Question: In getting used to Sockets using Client server communication here is my code.
'''
//server partl
try
{
IPAddress ipAd = IPAddress.Parse("127.0.0.1"); //use local m/c IP address, and use the same in the client
/* Initializes the Listener */
TcpListener myList = new TcpListener(ipAd, 8020);
/* Start Listeneting at the specified port */
myList.Start();
Socket s = myList.AcceptSocket();
Console.WriteLine("Connection accepted from " + s.RemoteEndPoint);
byte[] b = new byte[100];
int k = s.Receive(b);
//Console.WriteLine("Recieved...");
//Writes to label1
for (int i = 0; i < k; i++)
label1.Text = b[i].ToString();
//ASCII endoing to use ACK.
ASCIIEncoding asen = new ASCIIEncoding();
s.Send(asen.GetBytes("The string was recieved by the server."));
Console.WriteLine("
Sent Acknowledgement");
/* clean up */
s.Close();
myList.Stop();
}
catch (Exception ex)
{
Console.WriteLine("Error..... " + ex.StackTrace);
}
//Client part
try
{
TcpClient tcpclnt = new TcpClient();
Console.WriteLine("Connecting.....");
tcpclnt.Connect("127.0.0.1", 8020); // use the ipaddress as in the server program
Console.WriteLine("Connected");
Console.Write("Enter the string to be transmitted : ");
//gets the text from textbox
String str = textBox1.Text;
Stream stm = tcpclnt.GetStream();
ASCIIEncoding asen = new ASCIIEncoding();
byte[] ba = asen.GetBytes(str);
Console.WriteLine("Transmitting.....");
stm.Write(ba, 0, ba.Length);
byte[] bb = new byte[100];
int k = stm.Read(bb, 0, 100);
for (int i = 0; i < k; i++)
Console.Write(Convert.ToChar(bb[i]));
tcpclnt.Close();
}
catch (Exception ex)
{
Console.WriteLine("Error..... " + ex.StackTrace);
}
}
'''
I am using a form to communicate on local host and writing a one .cs file and want to show the text(from textbox) from Client-labelled portion to the label on server-labelled portion.
Any idea why its not showing output?. New to sockets !!!

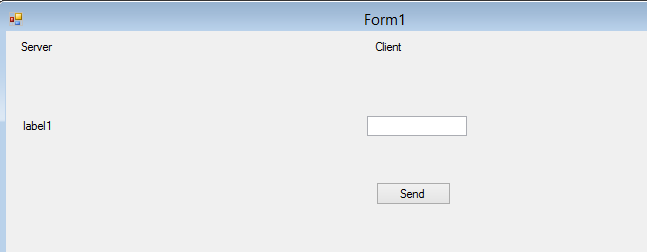
Answer: When socket receives the data instead of loop simply use this:
'''
if (k > 0)
label1.Text = Encoding.UTF8.GetString(b);
'''
Also you can use <URL> for simply send and receive data using TcpClient which is a wrapper around socket.